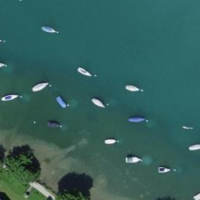
EUNIS habitat code: 14
Species observed at this site:
Anas platyrhynchos